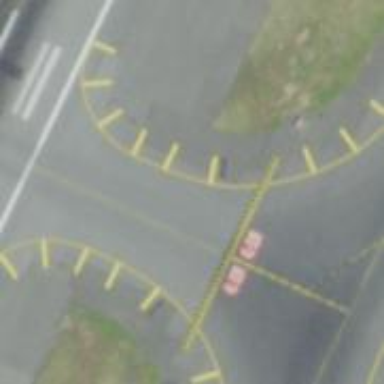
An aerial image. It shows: View of taxiway at the airport.